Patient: sex F, age 80
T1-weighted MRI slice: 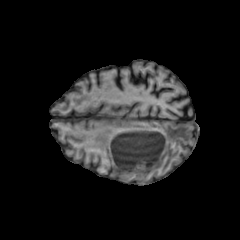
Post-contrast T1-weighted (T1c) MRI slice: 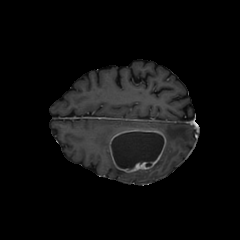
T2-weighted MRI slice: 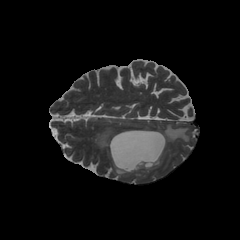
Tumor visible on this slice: yes
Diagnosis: Glioblastoma, IDH-wildtype
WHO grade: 4